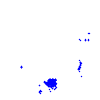
Particle: electron